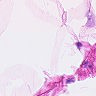
Metastatic tissue present: no